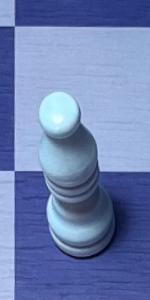
Label: Bishop_White